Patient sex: F
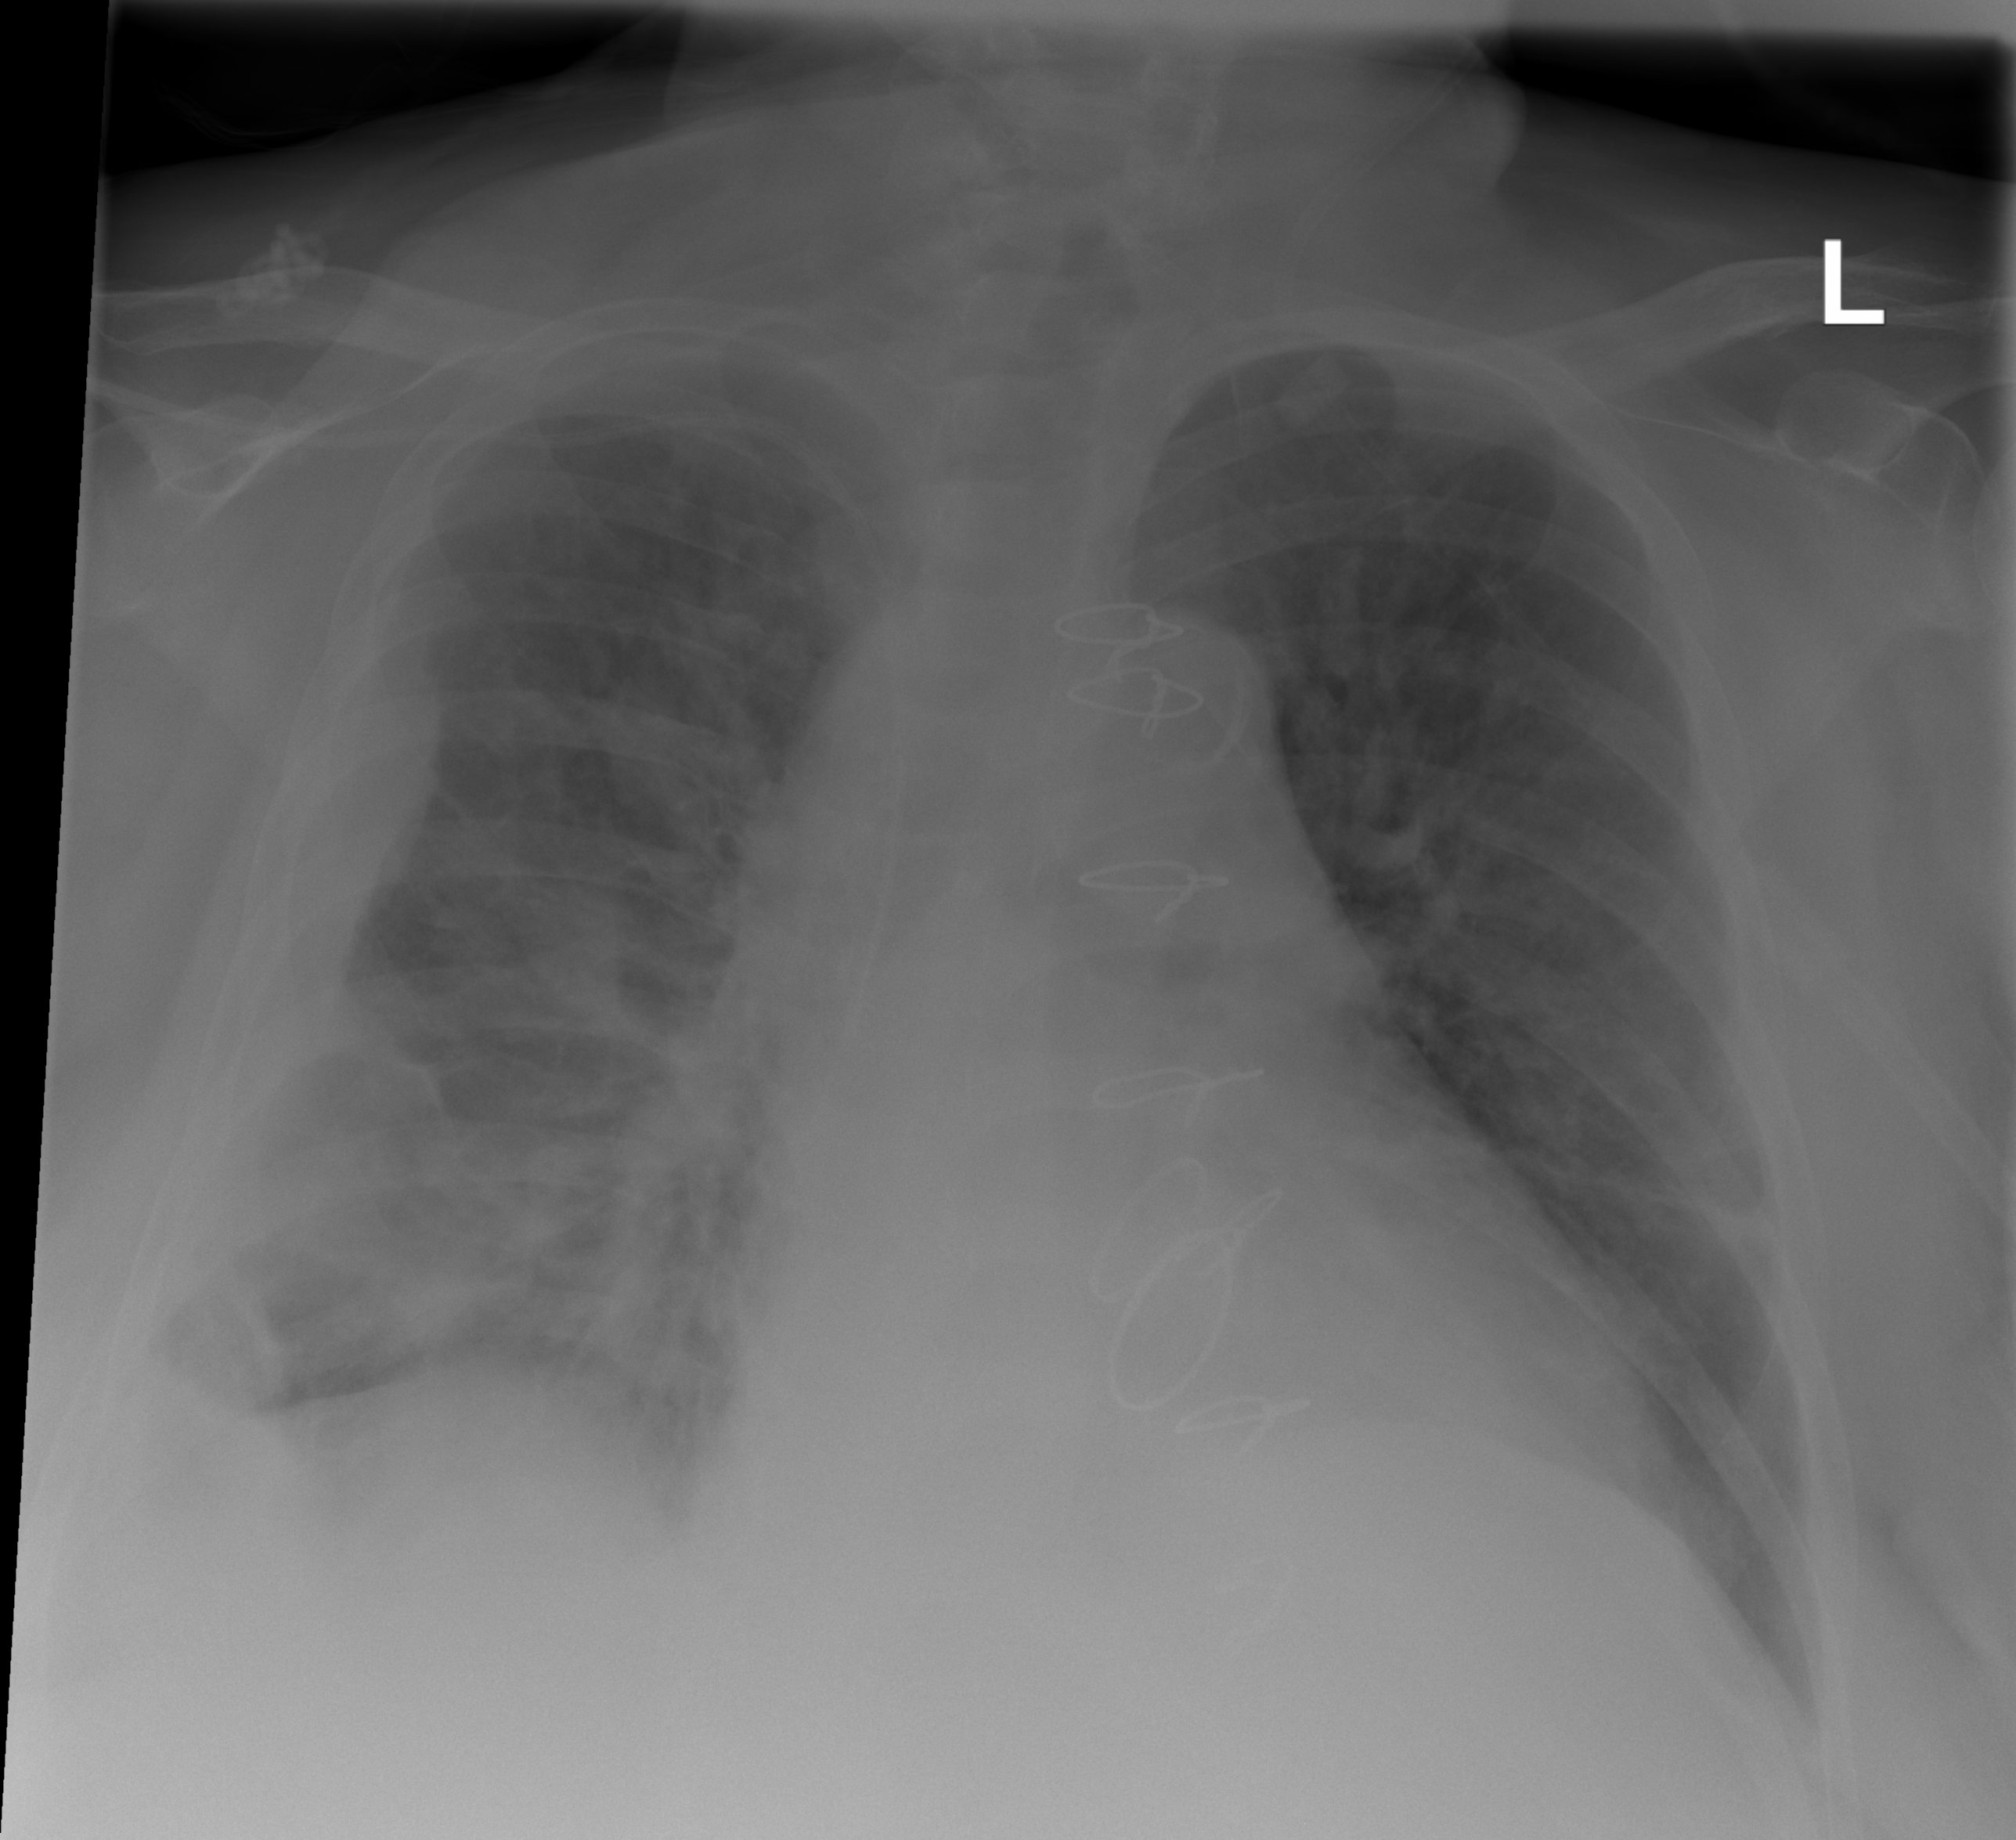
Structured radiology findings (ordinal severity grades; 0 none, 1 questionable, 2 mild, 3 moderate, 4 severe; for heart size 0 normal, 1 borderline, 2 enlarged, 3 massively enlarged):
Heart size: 2
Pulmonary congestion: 3
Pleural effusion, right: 2
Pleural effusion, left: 0
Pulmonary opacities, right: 2
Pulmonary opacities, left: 0
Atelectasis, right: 2
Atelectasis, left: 0